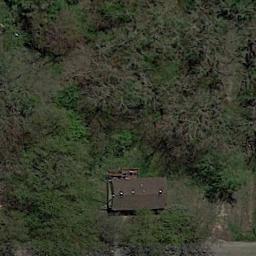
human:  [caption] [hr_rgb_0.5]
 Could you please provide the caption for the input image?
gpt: The forest is on the grass .

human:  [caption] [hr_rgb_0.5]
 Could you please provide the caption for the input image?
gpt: The forest has a lot of dense yellow trees and green trees and a house is also in the forest .

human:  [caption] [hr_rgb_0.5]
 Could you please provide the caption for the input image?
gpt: This is a dense forest .

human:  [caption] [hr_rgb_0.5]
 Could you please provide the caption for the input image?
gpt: A building with a gray roof in the forest .

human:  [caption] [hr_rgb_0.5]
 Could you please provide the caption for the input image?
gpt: A brown building in a sparse forest with some green trees .